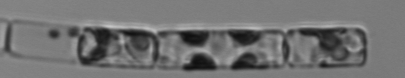
Label: Guinardia_delicatula_TAG_internal_parasite